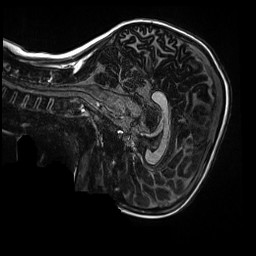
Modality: MP2RAGE
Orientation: sagittal
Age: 10
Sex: female
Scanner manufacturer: siemens
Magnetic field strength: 3 T
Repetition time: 4 s
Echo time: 0.00303 s